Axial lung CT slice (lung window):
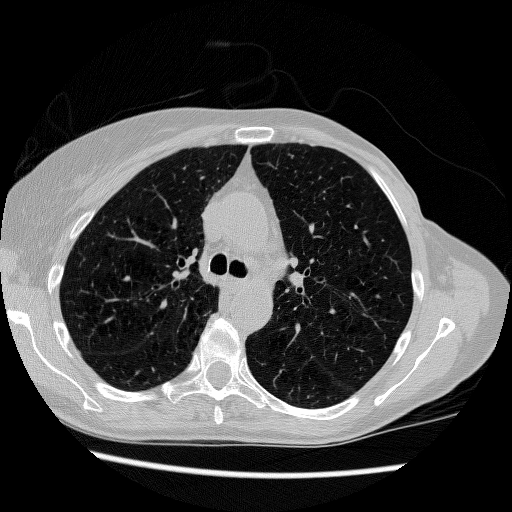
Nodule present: no